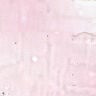
Metastatic tissue present: no